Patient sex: F
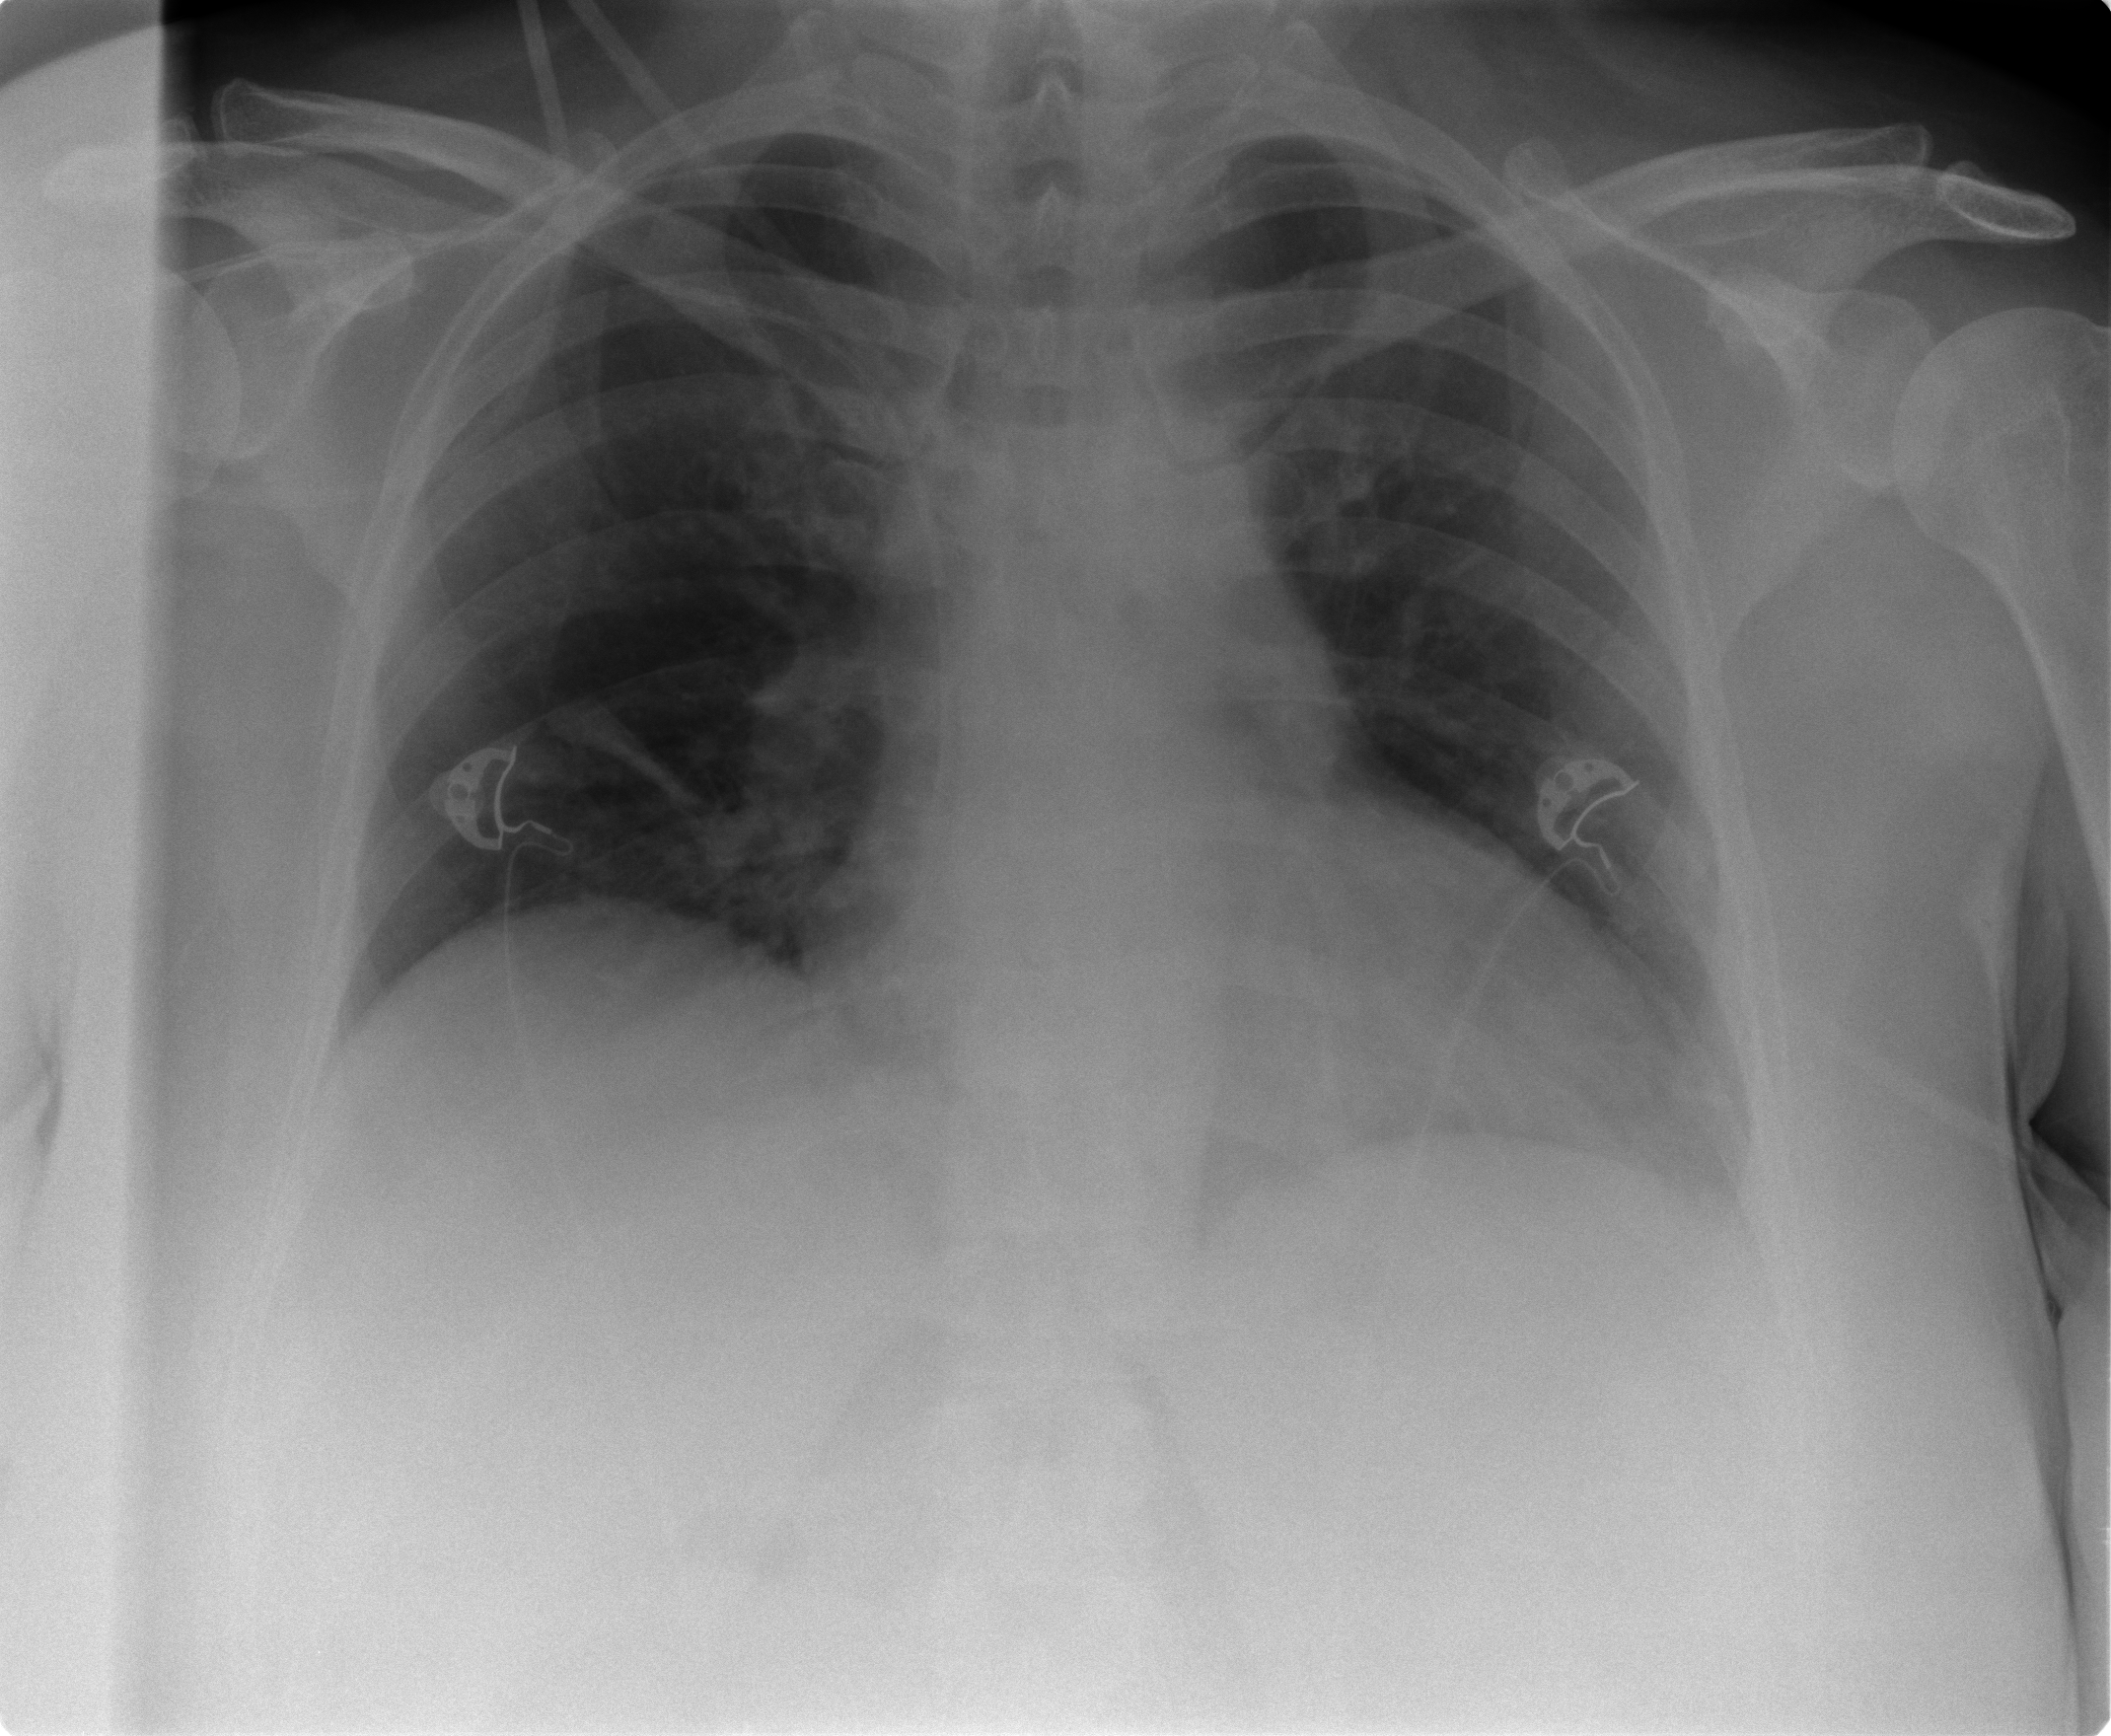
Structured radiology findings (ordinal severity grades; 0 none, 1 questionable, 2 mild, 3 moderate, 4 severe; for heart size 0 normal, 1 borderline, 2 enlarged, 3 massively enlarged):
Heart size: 2
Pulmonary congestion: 0
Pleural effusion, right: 0
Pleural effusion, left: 1
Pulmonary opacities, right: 0
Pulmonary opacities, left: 0
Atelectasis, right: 2
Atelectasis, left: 1